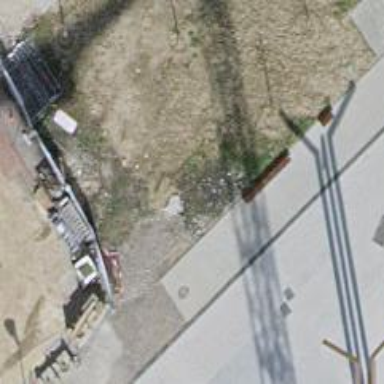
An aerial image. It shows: Bench for seating.